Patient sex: M
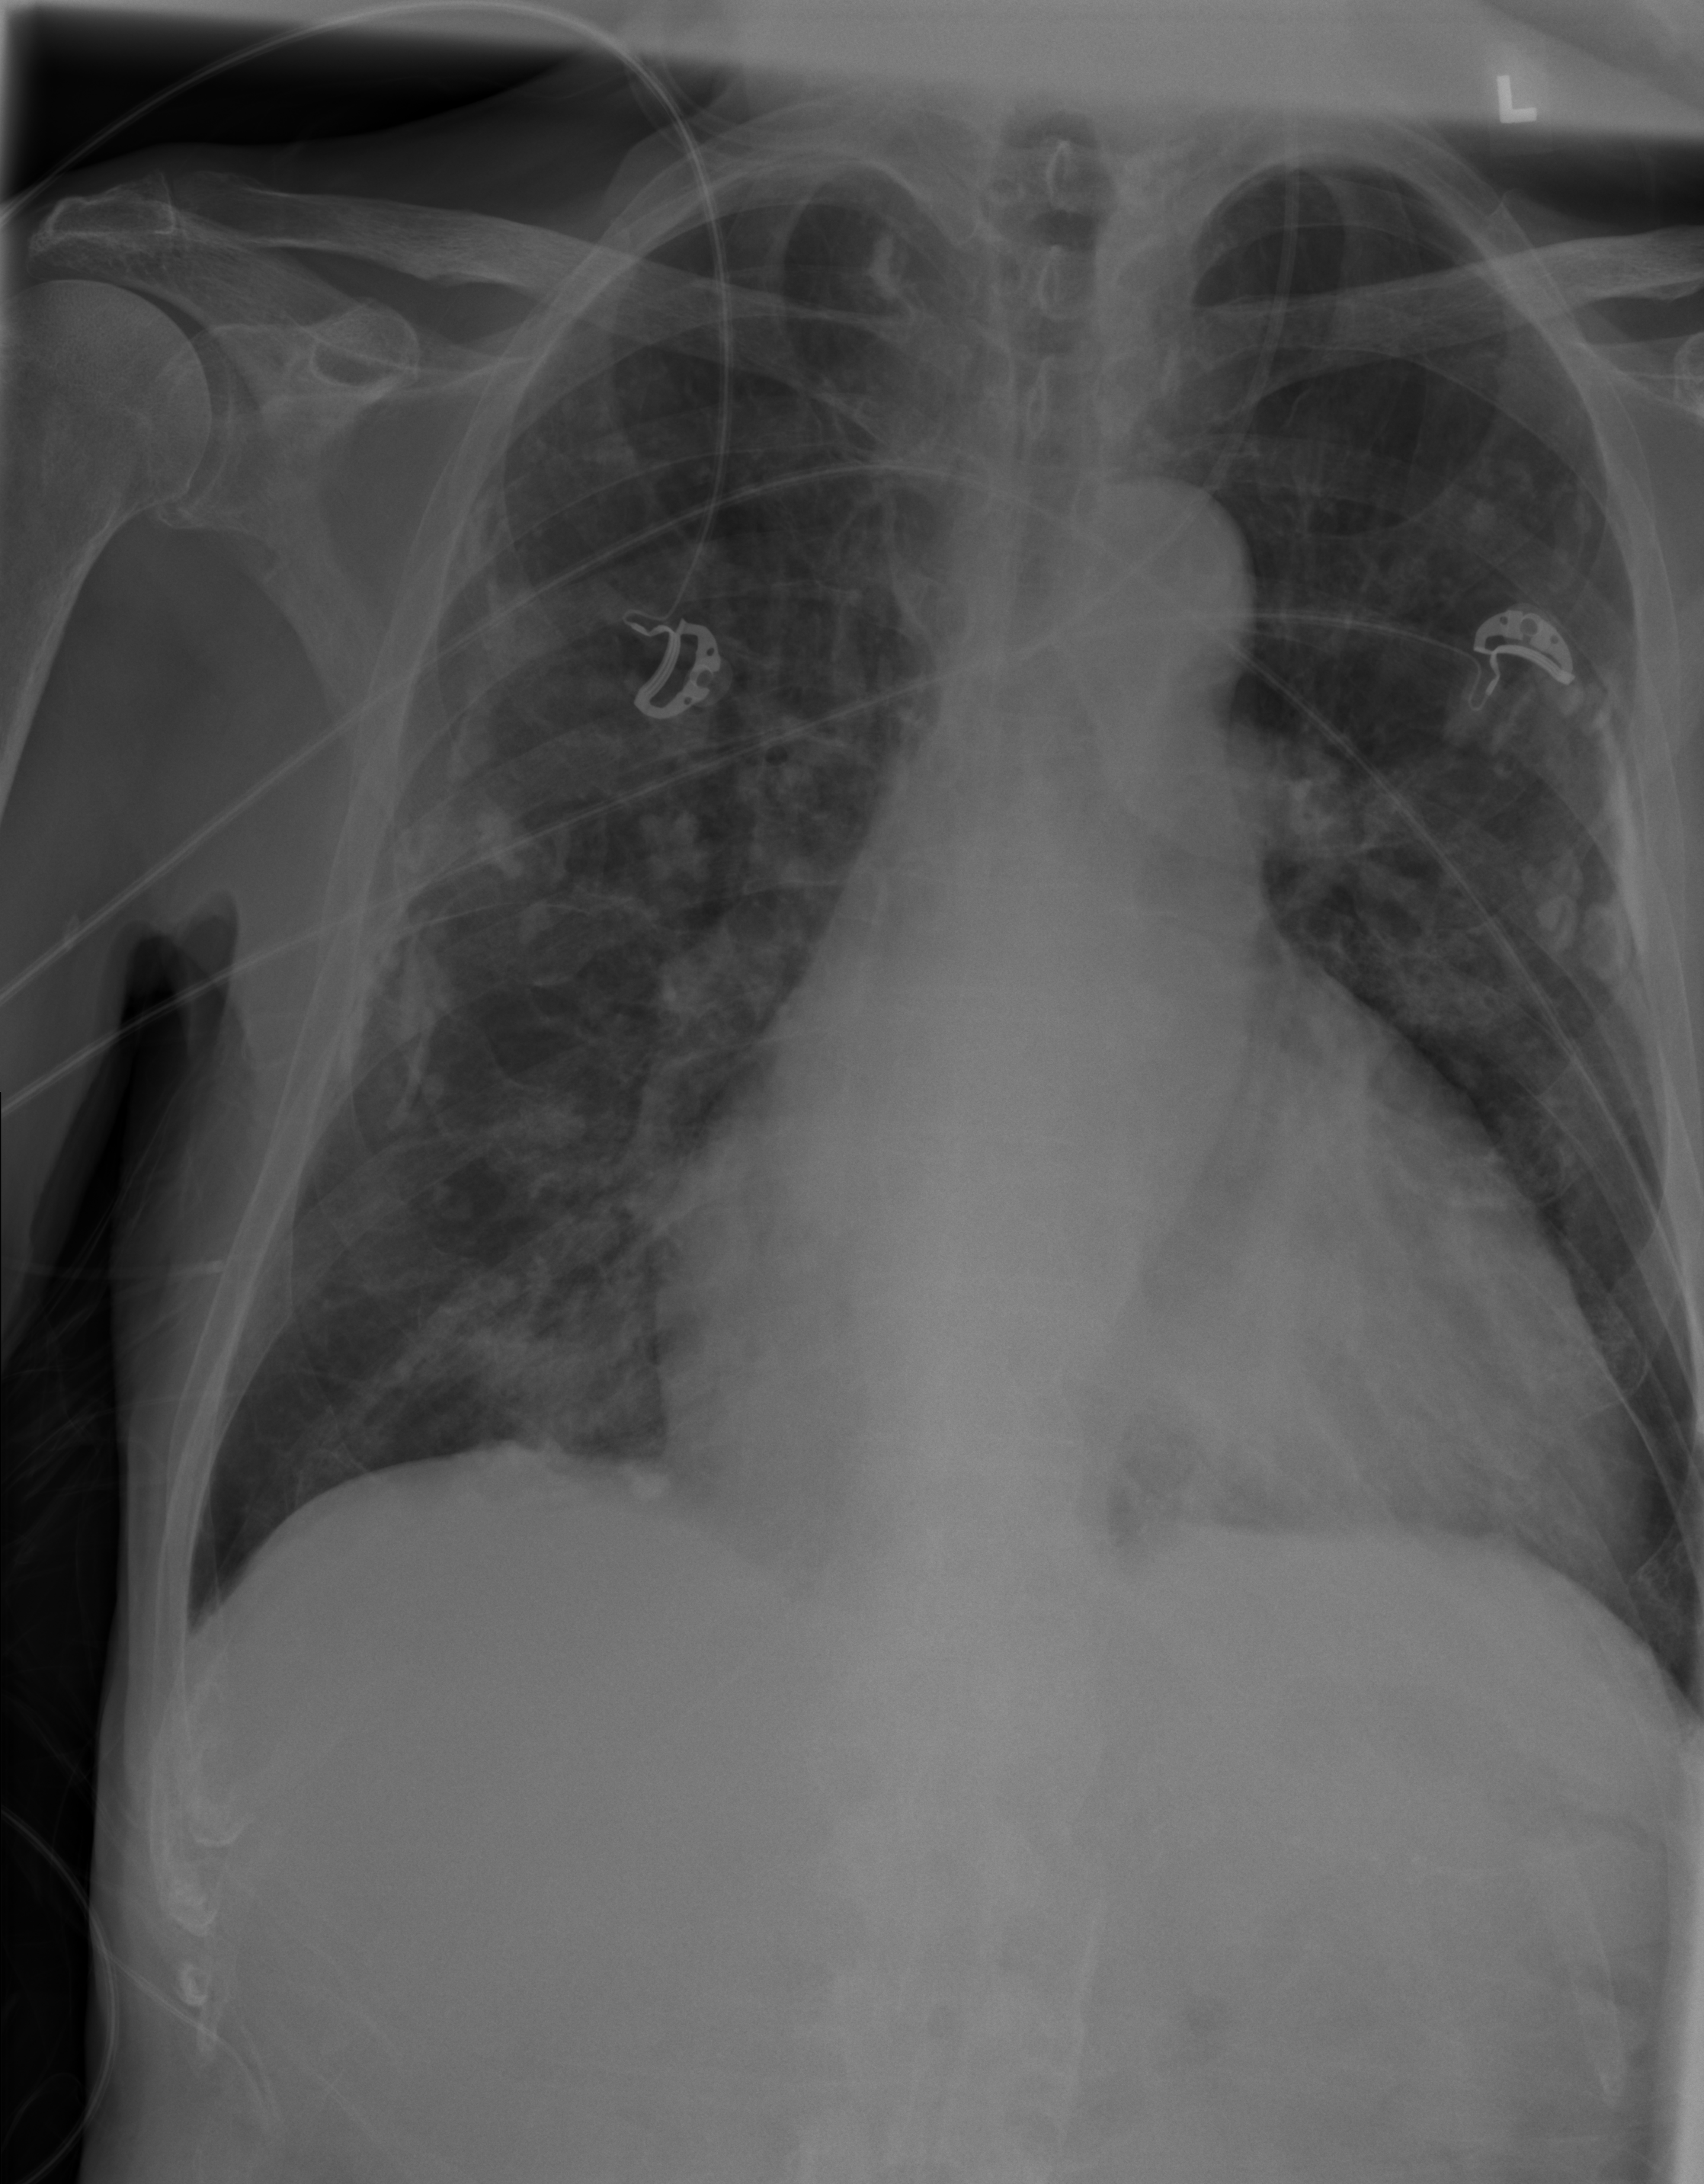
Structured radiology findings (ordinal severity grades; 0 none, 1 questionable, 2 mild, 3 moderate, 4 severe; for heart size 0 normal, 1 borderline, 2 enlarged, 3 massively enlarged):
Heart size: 2
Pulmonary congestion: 1
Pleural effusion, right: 0
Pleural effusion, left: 0
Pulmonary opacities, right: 2
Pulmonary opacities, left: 2
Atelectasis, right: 0
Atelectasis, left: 0